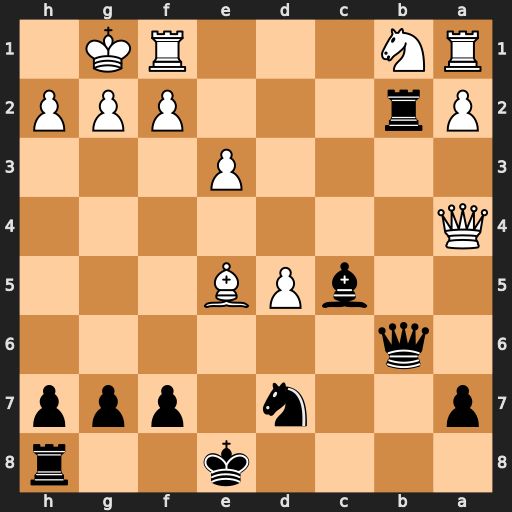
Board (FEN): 4k2r/p2n1ppp/1q6/2bPB3/Q7/4P3/Pr3PPP/RN3RK1
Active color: b
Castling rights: k
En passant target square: -
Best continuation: Rb4 Qc6 Qxc6 dxc6 Nxe5